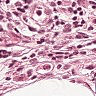
Metastatic tissue present: no